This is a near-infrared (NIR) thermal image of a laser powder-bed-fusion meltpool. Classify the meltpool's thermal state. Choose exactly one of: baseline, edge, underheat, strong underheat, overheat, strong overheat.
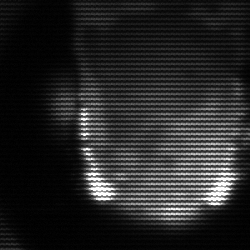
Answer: baseline